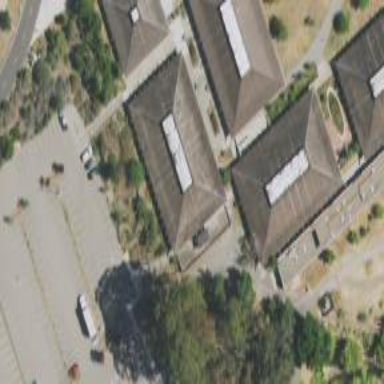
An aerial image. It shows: College building.